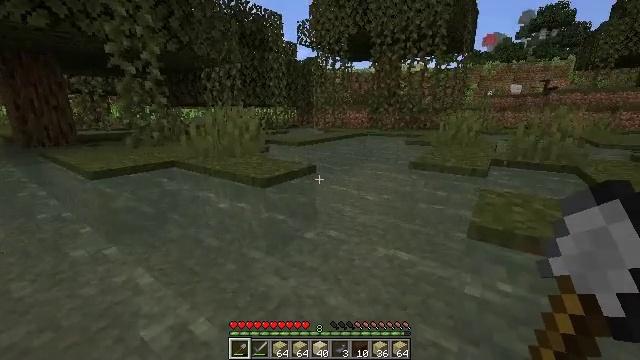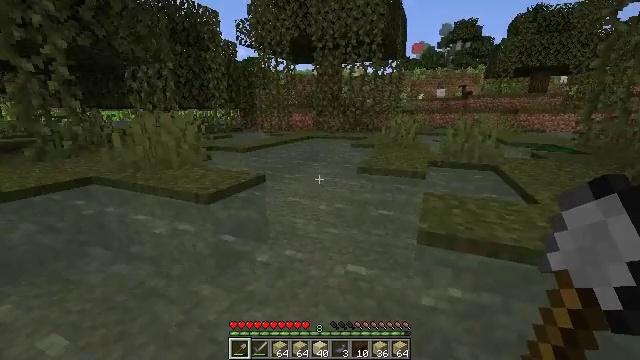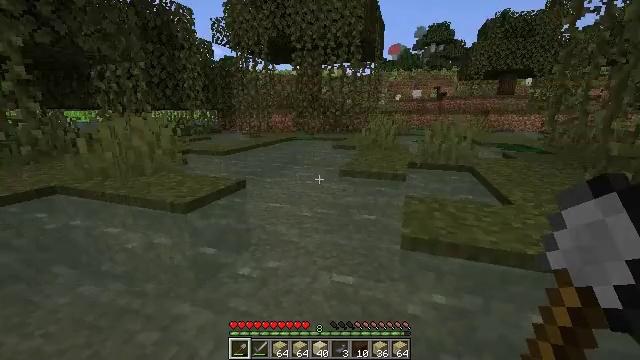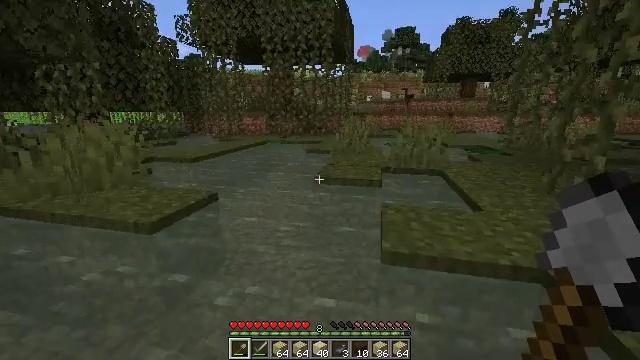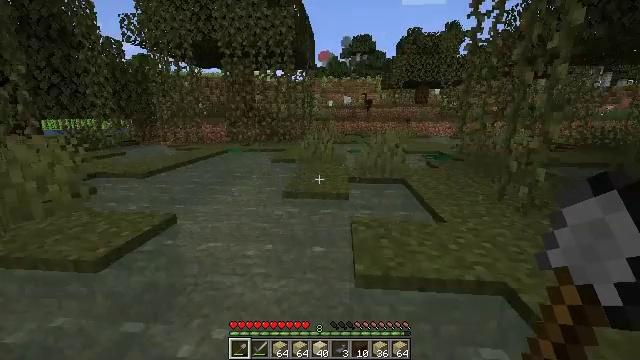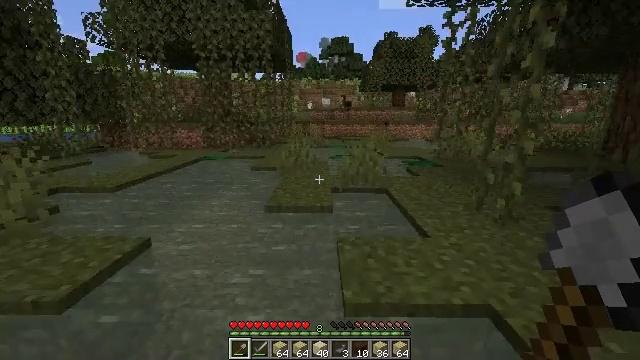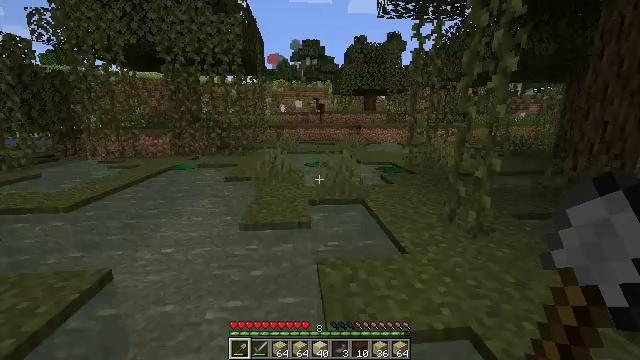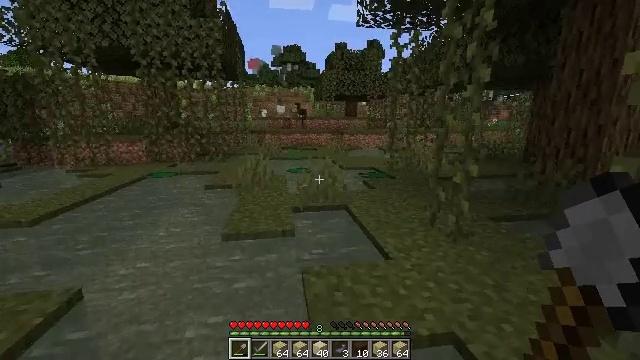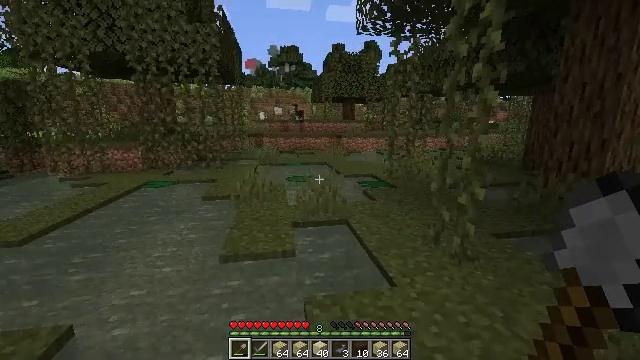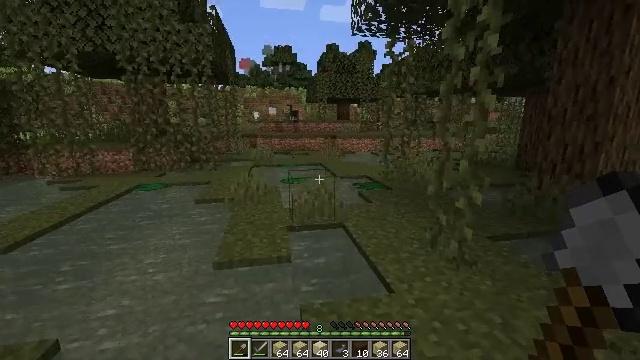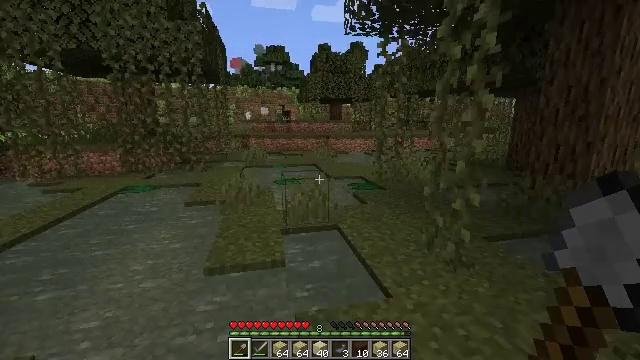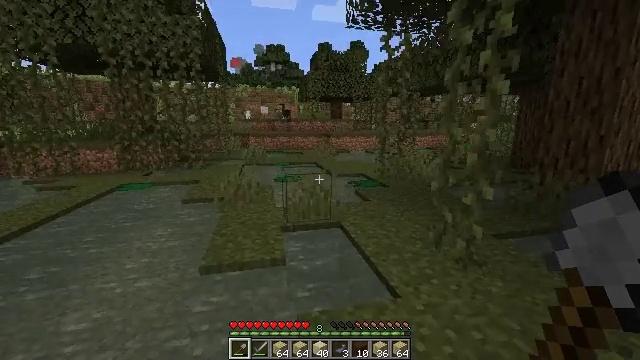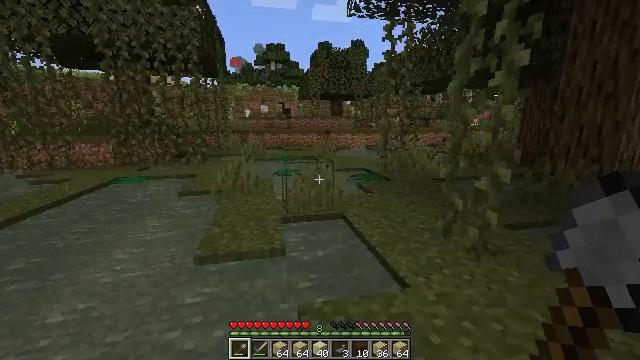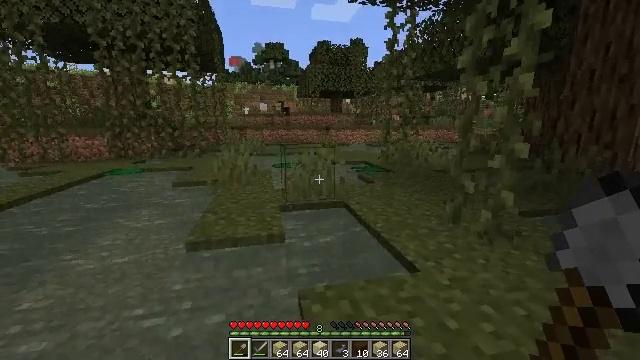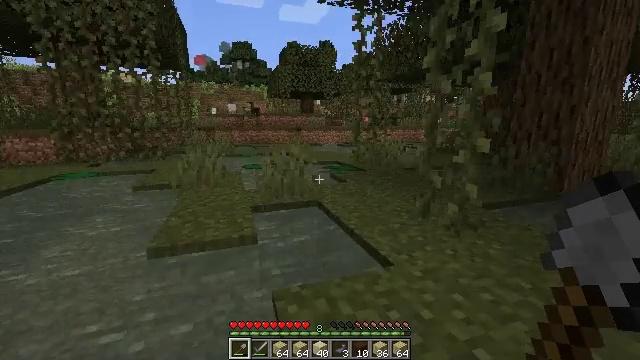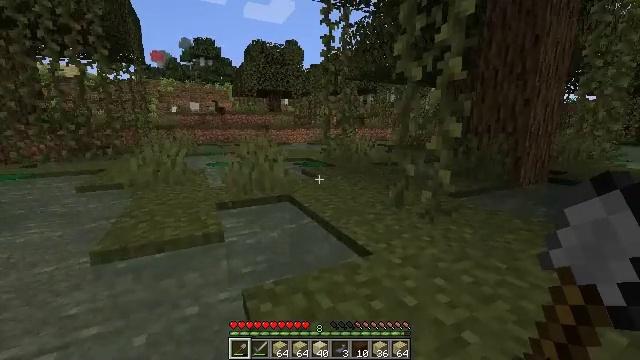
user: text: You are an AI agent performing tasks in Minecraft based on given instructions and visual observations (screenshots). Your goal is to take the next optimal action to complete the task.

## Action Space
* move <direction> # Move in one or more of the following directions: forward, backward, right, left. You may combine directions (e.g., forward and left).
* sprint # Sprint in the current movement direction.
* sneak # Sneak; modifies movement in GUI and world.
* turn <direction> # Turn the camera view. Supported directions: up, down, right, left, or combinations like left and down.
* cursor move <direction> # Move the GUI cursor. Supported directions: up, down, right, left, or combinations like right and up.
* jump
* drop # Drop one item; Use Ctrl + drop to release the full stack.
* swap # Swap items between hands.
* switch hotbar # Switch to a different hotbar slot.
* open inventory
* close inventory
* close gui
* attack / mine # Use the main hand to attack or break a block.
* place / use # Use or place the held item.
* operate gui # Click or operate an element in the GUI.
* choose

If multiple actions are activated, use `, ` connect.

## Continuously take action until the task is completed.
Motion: motion action
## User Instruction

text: Harvest sugar cane from the plant.
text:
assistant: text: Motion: move forward, turn right, jump
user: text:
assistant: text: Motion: move forward, turn right, jump
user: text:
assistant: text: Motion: move forward, turn right, jump
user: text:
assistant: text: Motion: move forward, turn right, jump
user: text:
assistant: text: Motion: move forward, turn right, jump
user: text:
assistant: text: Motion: move forward, turn right, jump
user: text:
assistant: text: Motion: move forward, turn right and up, jump
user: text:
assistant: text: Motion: move forward, jump
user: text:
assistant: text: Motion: move forward, turn right, jump
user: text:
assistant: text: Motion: move forward, turn right, jump
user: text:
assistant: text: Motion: move forward, jump
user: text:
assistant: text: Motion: move forward, jump
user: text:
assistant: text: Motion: move forward, jump
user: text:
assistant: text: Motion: move forward, turn right, jump
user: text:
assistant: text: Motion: move forward, turn right, jump
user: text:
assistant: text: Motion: move forward, turn right, jump
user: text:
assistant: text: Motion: move forward, turn right, jump
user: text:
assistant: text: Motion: move forward, turn right, jump
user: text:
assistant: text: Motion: move forward, jump
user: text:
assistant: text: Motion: move forward, jump
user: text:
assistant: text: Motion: move forward, jump
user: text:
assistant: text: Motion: move forward, jump
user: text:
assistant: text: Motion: move forward, jump
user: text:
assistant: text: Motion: move forward, jump
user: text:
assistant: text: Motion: move forward, jump
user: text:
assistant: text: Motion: move forward, jump
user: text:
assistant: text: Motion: move forward, jump
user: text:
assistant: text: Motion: move forward, jump
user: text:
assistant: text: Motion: move forward
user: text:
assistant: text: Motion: move forward